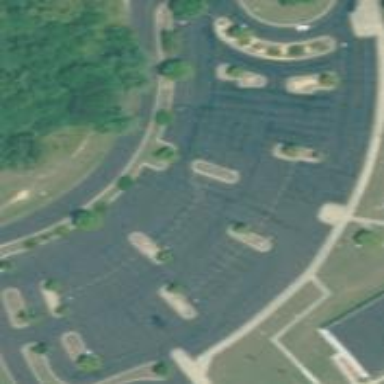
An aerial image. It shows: Parking area.